Question: I am attempting to eliminate an implicit conversion from the database.
I added the CAST statement below on the UpdatedByID field as this was a Char(10), it is joining to an INT in the FROM statement. But i'm still getting the Implicit conversions. I must be missing something obvious ??
'''
SELECT DISTINCT ba.BookingID INTO #temp1
FROM BookedItemsAudit_tbl bia
INNER JOIN BookingAudit_tbl ba ON bia.BookingAuditID = ba.BookingAuditID
INNER JOIN User_tbl u ON u.UserId = CAST(ba.UpdatedById AS INT)
WHERE bia.BookedItemTypeId IN (1, 58, 60)
AND u.UserId = 5
'''
here is the cut down schema
'''
BOOKINGAUDIT_TBL
Column_name Type Length
BookingAuditID int 4
BookingID int 4
UpdatedByID CHAR 10
UpdatedBy varchar 50
UpdatedDate datetime 8
TotalMargin money 8
BookingStatusId int 4
USER_TBL
Column_name Type Length
UserId int 4
FullName varchar 100
UserName varchar 20
'''
full query and schema in this link
<URL>
attached is the error message when the hint appears in the execution plan

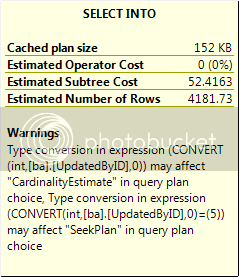
Answer: The warning is about your conversion not an conversion. The tooltip you show doesn't mention 'CONVERT_IMPLICIT'
'CAST(ba.UpdatedById AS INT)' shows up in the plan as 'CONVERT(int,ba.UpdatedById ,0)' and it is warning you about that (it prevents an index seek on ba.UpdatedById).
To stop seeing this warning you would need to fix your schema so you are joining on columns of the same datatype.